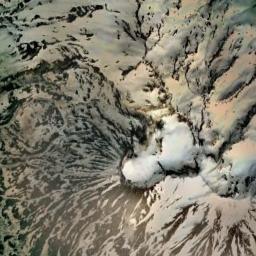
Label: snowberg